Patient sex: F
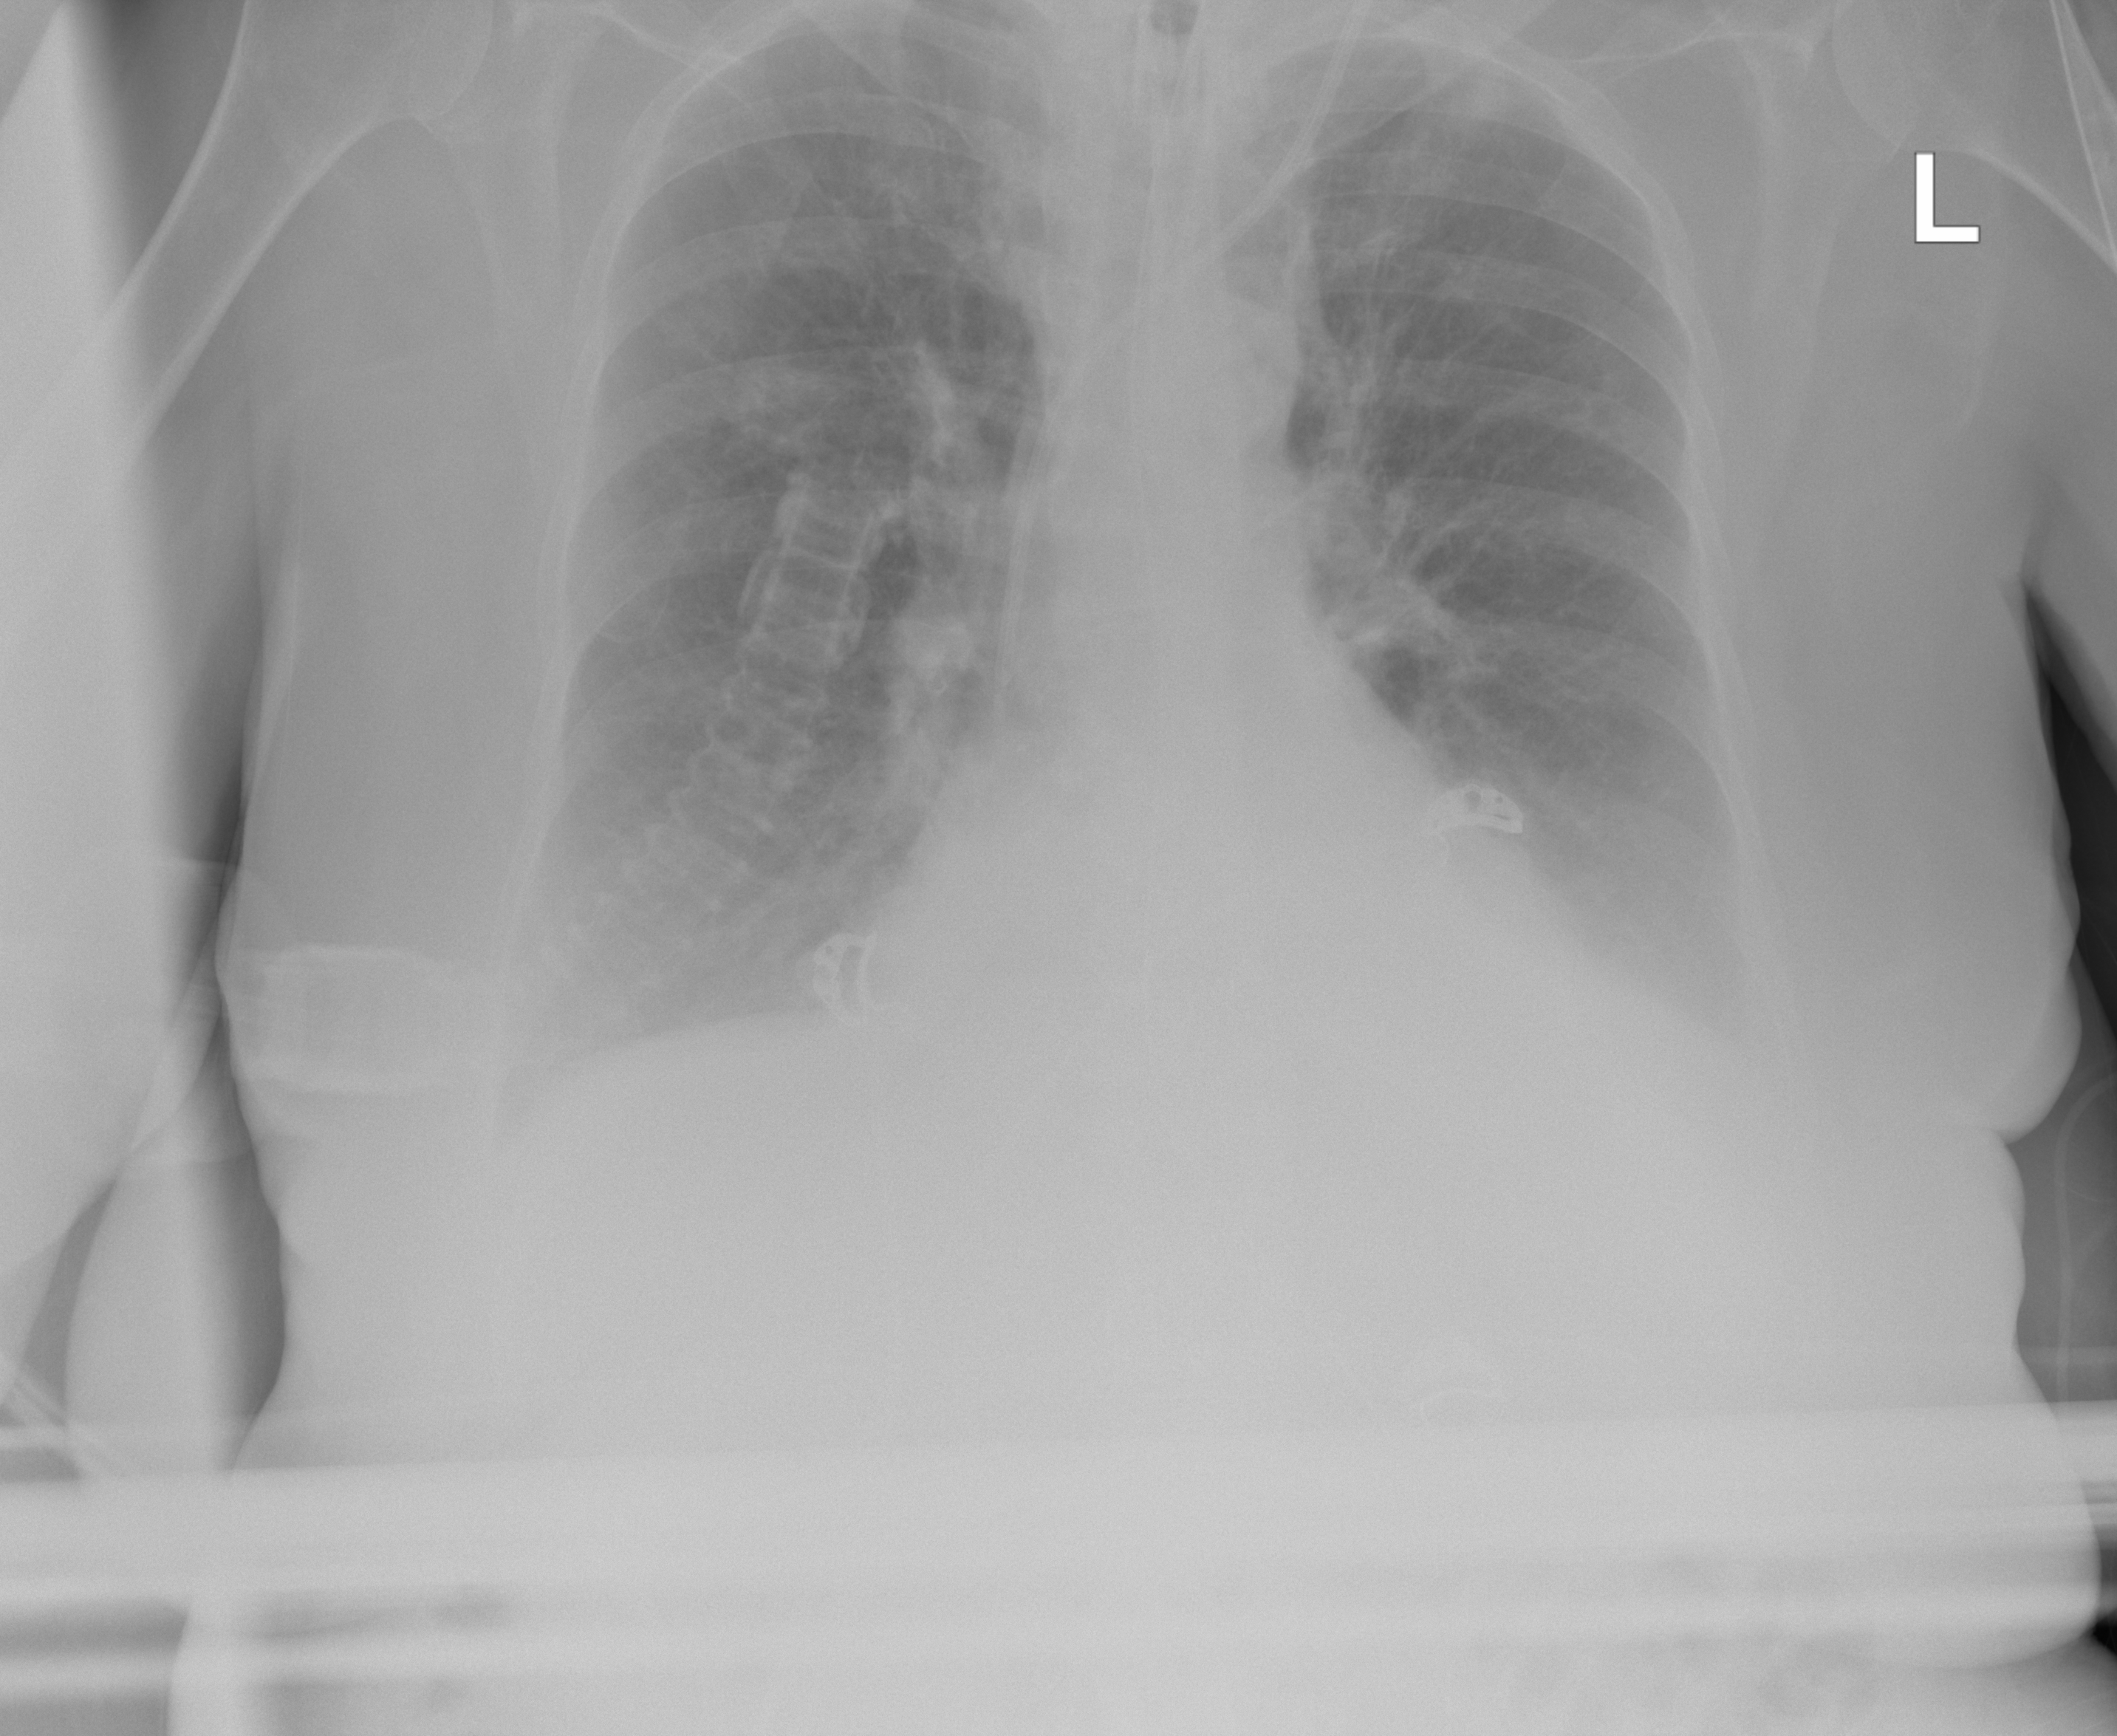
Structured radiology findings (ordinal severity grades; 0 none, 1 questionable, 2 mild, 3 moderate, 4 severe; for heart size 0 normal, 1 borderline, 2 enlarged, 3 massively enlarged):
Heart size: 0
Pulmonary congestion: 2
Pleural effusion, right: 2
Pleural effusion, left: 2
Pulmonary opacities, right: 0
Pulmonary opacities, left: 0
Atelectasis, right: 0
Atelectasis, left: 0